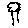
Label: tree